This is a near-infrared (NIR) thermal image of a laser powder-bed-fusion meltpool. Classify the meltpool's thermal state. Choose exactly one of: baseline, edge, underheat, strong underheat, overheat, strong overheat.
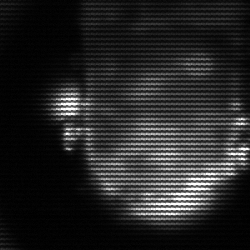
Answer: baseline